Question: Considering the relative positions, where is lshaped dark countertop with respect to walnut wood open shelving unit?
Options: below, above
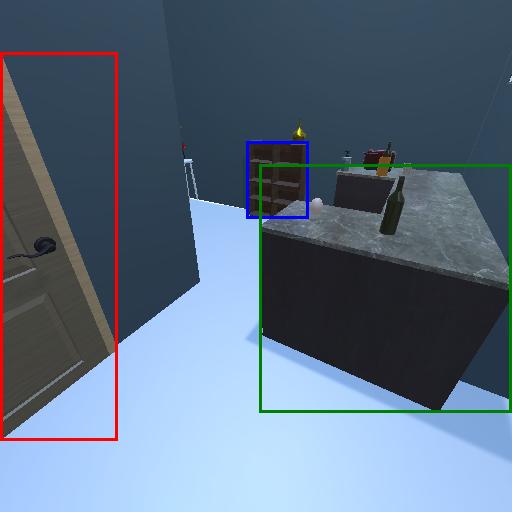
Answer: below